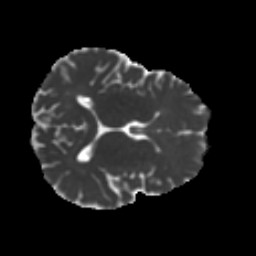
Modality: MD
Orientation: axial
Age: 36
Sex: male
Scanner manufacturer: ge
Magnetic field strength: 3 T
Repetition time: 7.8 s
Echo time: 0.0607 s